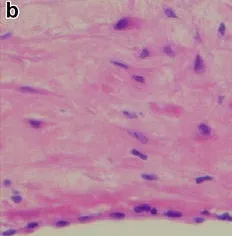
Histological images of a membranous wall of varix-like venous sac. The upper image was in a low power field (a Hematoxylin and eosin staining, x150), and the lower images were in high power fields (b Hematoxylin and eosin staining; c CD31 staining; d silver staining, x400). The membrane mainly consisted of a thick layer of fibrous tissues. The other side was lined by a single layer of endothelial cells.
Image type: pathology (h&e)